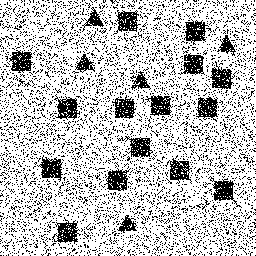
Squares: 15
Triangles: 5
Stars: 0
Total shapes: 20